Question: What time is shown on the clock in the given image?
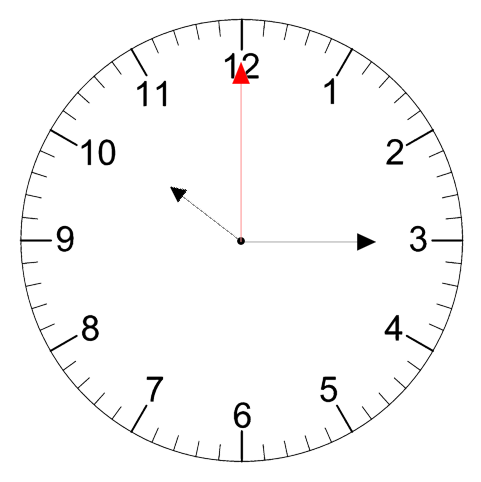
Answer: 10:15:00